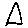
Label: triangle